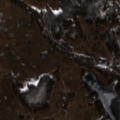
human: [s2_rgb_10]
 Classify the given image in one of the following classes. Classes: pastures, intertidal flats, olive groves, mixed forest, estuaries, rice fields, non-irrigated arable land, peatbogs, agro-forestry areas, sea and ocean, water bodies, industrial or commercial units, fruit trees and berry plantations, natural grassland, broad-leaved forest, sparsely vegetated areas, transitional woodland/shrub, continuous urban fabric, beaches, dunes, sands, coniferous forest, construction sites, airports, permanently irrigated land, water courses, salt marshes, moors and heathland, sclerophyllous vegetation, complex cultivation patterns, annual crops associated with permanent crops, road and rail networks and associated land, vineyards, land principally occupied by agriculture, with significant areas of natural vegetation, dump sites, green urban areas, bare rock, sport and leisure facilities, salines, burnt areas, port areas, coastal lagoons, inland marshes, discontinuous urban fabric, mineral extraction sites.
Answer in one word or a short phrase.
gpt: non-irrigated arable land, pastures, land principally occupied by agriculture, with significant areas of natural vegetation, broad-leaved forest, water bodies